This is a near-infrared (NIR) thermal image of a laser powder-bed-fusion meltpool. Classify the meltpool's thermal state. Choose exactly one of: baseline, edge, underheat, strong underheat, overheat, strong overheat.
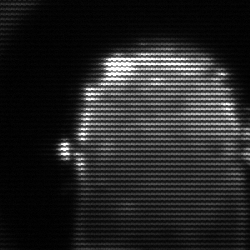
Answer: baseline